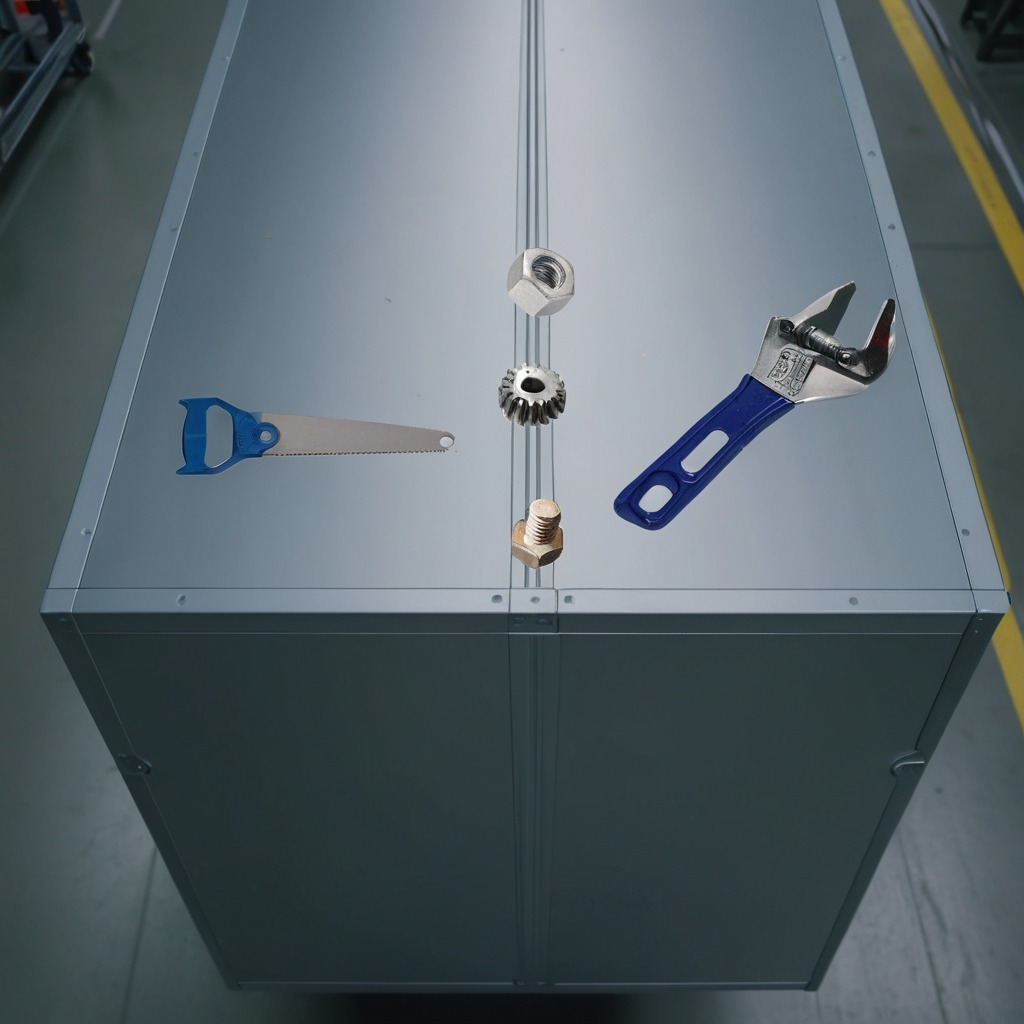
A steel gear with teeth, a metal machine screw, a handheld metal saw, a metal nut, and a wrench are lying on the toolbox surface.